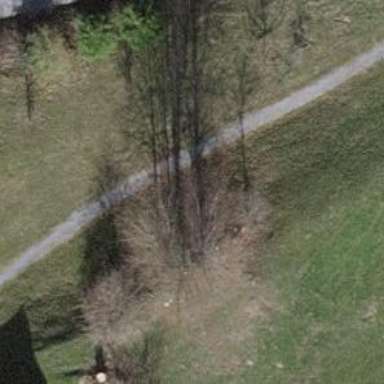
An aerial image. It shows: Gravel path.